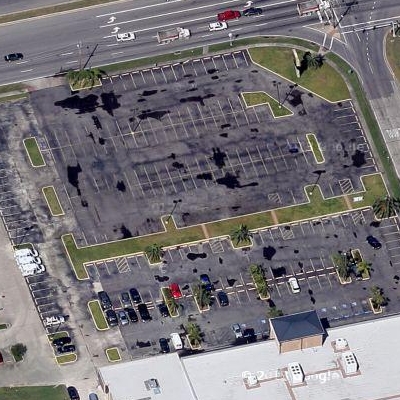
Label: gParking